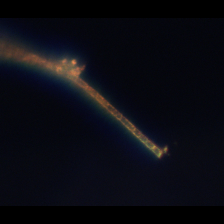
Taxon: Leptocylindrus
Group: Diatoms